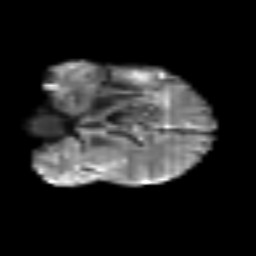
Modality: T2w
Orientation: coronal
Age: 42
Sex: male
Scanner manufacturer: siemens
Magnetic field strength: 3 T
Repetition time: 3.2 s
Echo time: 0.081 s